Question: I am trying to use jFreechart to generate two figures each of which with 12 graphs (being referred as series in jFreeChart ). However some of the graphs get simply skipped! I know I have synchronization issue here and tried to used the method the user @trashgod provided me <URL> however I failed. I know ! I dont know how to fix it
Each figure should contain 10 graphs which are parallel horizontal straight lines. As you see in the attached image some of the lines are missing. The two figures have to be identical too ( which are not). In practice I will have to generate multiple graphs in several locations of my applications at various times(random time interval between each figure and even graphs of individual figures)
Any help will be very much appreciated
'''
Exception in thread "AWT-EventQueue-0" java.lang.IllegalArgumentException: This dataset already contains a series with the key Plot 11
at org.jfree.data.xy.XYSeriesCollection.addSeries(XYSeriesCollection.java:154)
at swing.FastChart2$MySwingWorker.process(FastChart2.java:192)
at javax.swing.SwingWorker$3.run(SwingWorker.java:414)
at sun.swing.AccumulativeRunnable.run(AccumulativeRunnable.java:112)
at javax.swing.SwingWorker$DoSubmitAccumulativeRunnable.run(SwingWorker.java:832)
at sun.swing.AccumulativeRunnable.run(AccumulativeRunnable.java:112)
at javax.swing.SwingWorker$DoSubmitAccumulativeRunnable.actionPerformed(SwingWorker.java:842)
at javax.swing.Timer.fireActionPerformed(Timer.java:312)
at javax.swing.Timer$DoPostEvent.run(Timer.java:244)
at java.awt.event.InvocationEvent.dispatch(InvocationEvent.java:251)
at java.awt.EventQueue.dispatchEventImpl(EventQueue.java:733)
at java.awt.EventQueue.access$200(EventQueue.java:103)
at java.awt.EventQueue$3.run(EventQueue.java:694)
at java.awt.EventQueue$3.run(EventQueue.java:692)
at java.security.AccessController.doPrivileged(Native Method)
at java.security.ProtectionDomain$1.doIntersectionPrivilege(ProtectionDomain.java:76)
at java.awt.EventQueue.dispatchEvent(EventQueue.java:703)
at java.awt.EventDispatchThread.pumpOneEventForFilters(EventDispatchThread.java:242)
at java.awt.EventDispatchThread.pumpEventsForFilter(EventDispatchThread.java:161)
at java.awt.EventDispatchThread.pumpEventsForHierarchy(EventDispatchThread.java:150)
at java.awt.EventDispatchThread.pumpEvents(EventDispatchThread.java:146)
at java.awt.EventDispatchThread.pumpEvents(EventDispatchThread.java:138)
at java.awt.EventDispatchThread.run(EventDispatchThread.java:91)
'''

'''
package swing;
import java.awt.BorderLayout;
import java.awt.Color;
import java.awt.EventQueue;
import java.awt.Rectangle;
import java.awt.Shape;
import java.awt.geom.Ellipse2D;
import java.beans.PropertyChangeEvent;
import java.beans.PropertyChangeListener;
import java.io.IOException;
import java.util.List;
import javax.swing.JFrame;
import javax.swing.JPanel;
import javax.swing.SwingWorker;
import org.jfree.chart.*;
import org.jfree.chart.axis.NumberAxis;
import org.jfree.chart.plot.PlotOrientation;
import org.jfree.chart.plot.XYPlot;
import org.jfree.chart.renderer.xy.XYItemRenderer;
import org.jfree.data.xy.XYSeries;
import org.jfree.data.xy.XYSeriesCollection;
import org.jfree.util.ShapeUtilities;
public class FastChart2 extends JFrame {
private XYSeries [] xySeries ;
private XYPlot xyPlot;
private XYSeriesCollection xySeriesCollection;
private String title;
private static int instanceNum=0;
private int figNum=0;
private ChartPanel chartPanel;
public FastChart2(String s) {
super(s);
figNum = instanceNum;
instanceNum++;
init(s);
}
private void init(String s){
title = s;
xySeries = new XYSeries[12];
for (int i = 0; i < xySeries.length; i++) {
xySeries[i] = new XYSeries("Plot "+i);
}
xySeriesCollection = new XYSeriesCollection();
JFreeChart chart = ChartFactory.createScatterPlot(
title, "X", "Y", xySeriesCollection,
PlotOrientation.VERTICAL, true, true, false);
xyPlot = chart.getXYPlot();
xyPlot.setDomainCrosshairVisible(true);
xyPlot.setRangeCrosshairVisible(true);
chartPanel = createChartPanel(chart);
add(chartPanel, BorderLayout.CENTER);
JPanel control = new JPanel();
add(control, BorderLayout.SOUTH);
setDefaultCloseOperation(DISPOSE_ON_CLOSE);
pack();
setLocationRelativeTo(null);
setVisible(true);
}
private ChartPanel createChartPanel(JFreeChart chart) {
XYItemRenderer renderer = xyPlot.getRenderer();
renderer.setSeriesPaint(0, Color.magenta);
renderer.setSeriesPaint(1, Color.green);
renderer.setSeriesPaint(2, Color.blue);
renderer.setSeriesPaint(4, Color.black);
renderer.setSeriesPaint(3, Color.yellow);
Shape cross = ShapeUtilities.createDiagonalCross(3, 0);
Shape plus = ShapeUtilities.createRegularCross(4,0);
for (int i = 0; i <=3; i++) {
renderer.setSeriesShape(0+i, new Rectangle(-1, -1, 2, 2));
renderer.setSeriesShape(4+i, new Ellipse2D.Float(-2F, -2F, 5F, 5F));
renderer.setSeriesShape(8+i, cross);
}
NumberAxis domain = (NumberAxis) xyPlot.getDomainAxis();
domain.setRange(0,1000);
NumberAxis range = (NumberAxis) xyPlot.getRangeAxis();
range.setRange(0,1200);
return new ChartPanel(chart);
}
public void multiPlot(){
Thread thread = null;
thread = new Thread (){
public void run() {
final double [] x = new double[1000];
final double [] y = new double[1000];
try{
for (int k = 0; k < 12; k++) {
for (int i = 0; i < y.length; i++) {
x[i] = i;
y[i] = k*100;
}
try {
Thread.sleep(100);
} catch (InterruptedException e) {
}
plot2d(k % 12, x, y," Fig:"+figNum+" Seri:"+k);
}
} catch (Exception e){
System.out.println();
}
}
};
thread.start();
}
public synchronized void plot2d( final int iSeriesN, final double [] dX, final double [] dY, final String sT){
if (dY.length != dX.length){
throw new IllegalArgumentException("Error! inputs x and y have to be of same size.");
}
MySwingWorker mySwingWorker = new MySwingWorker( iSeriesN, dX, dY, sT);
mySwingWorker
.addPropertyChangeListener(new PropertyChangeListener() {
public void propertyChange(PropertyChangeEvent pcEvt) {
if (pcEvt.getNewValue() == SwingWorker.StateValue.DONE) {
System.out.println("done");
}
if ("progress".equals(pcEvt.getPropertyName())) {
System.out.println("progress");
}
}
});
mySwingWorker.execute();
}
private class MySwingWorker extends SwingWorker<Void, Double> {
private double [] dX ;
private double [] dY ;
private String title;
private int iSeriesN;
private MySwingWorker(int iSeriesN, double [] ix, double[] iy, String st){
dX = ix.clone();
dY = iy.clone();
title= st;
this.iSeriesN = iSeriesN;
xySeriesCollection.removeAllSeries();
System.out.println("xySeriesCollection.removeAllSeries();");
}
@Override
public Void doInBackground() throws IOException {
// chartPanel.getChart().removeChangeListener((ChartChangeListener) chartPanel);
xySeries[iSeriesN].clear();
for (int i = 0; i < dX.length; i++) {
xySeries[iSeriesN].add(dX[i], dY[i]);
}
for (int i = 0; i < xySeries.length; i++) {
setProgress(i * (100 / xySeries.length));
publish(Double.valueOf(i));
try {
Thread.sleep(10);
} catch (InterruptedException e) {
} // simulate latency
}
return null;
}
@Override
protected void process(List<Double> chunks) {
for (double d : chunks) {
xySeriesCollection.addSeries(xySeries[(int) d]);
}
}
@Override
protected void done() {
try {
// chartPanel.getChart().addChangeListener((ChartChangeListener) chartPanel);
xySeries[iSeriesN].setKey(title);
} catch (Exception ignore) {
}
}
}
public XYSeries addXY(final int iSeriesN, final double [] dX, final double [] dY){
XYSeries series = new XYSeries("Plot ");
for (int i = 0; i < dX.length; i++) {
series.add(dX[i], dY[i]);
}
return series;
}
public static void main(String args[]) {
EventQueue.invokeLater(new Runnable() {
@Override
public void run() {
FastChart2 [] demo = new FastChart2[2];
for (int i = 0; i < demo.length; i++) {
demo[i] = new FastChart2("Figure "+i);
demo[i].multiPlot();
}
}
});
}
}
'''
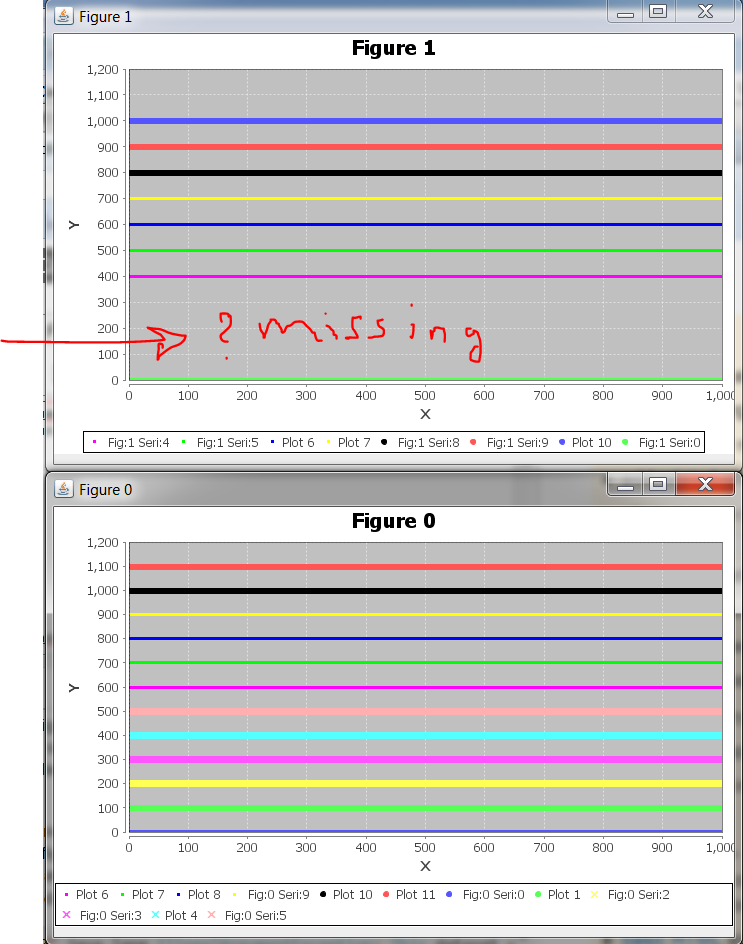
Answer: > I know the way I use swingworker is wrong! I dont know how to fix it
Before start I have some tips:
- Get rid of the arrays: you have several of them and you'll see they
only mess the things up because you'll need indexes and loops
everywhere to work with them and it's too easy make a mistake. I'd
especially remove this one:'private XYSeries <URL>, 'XYSeriesCollection' is the chart's model so the key is working with it.
Having said this, about your 'SwingWorker' implementation, it should look like this:
'''
SwingWorker<Void, XYSeries> worker = new SwingWorker<Void, XYSeries>() {
@Override
protected Void doInBackground() throws Exception {
/*
* This part is extracted from your multiPlot() method
* I've just reduced the scale factor and get rid of double arrays
*/
int numberOfElements = 100; // this is the number of elementes in X axis
for(int y = 0; y < 12; y++) { // we want 12 series
XYSeries series = new XYSeries("Plot " + y);
for (int x = 0; x < numberOfElements; x++) {
series.add(x, y*10); //add x,y point
}
publish(series);
Thread.sleep(100);// just for animation purpose
}
return null;
}
@Override
protected void process(List<XYSeries> chunks) {
for(XYSeries series : chunks){
/*
* Add the series to the "model" here.
* It will notify the "view" data has been changed and this last one will be updated
* It's important make this call here to ensure the "view" is updated in the EDT.
*/
xySeriesCollection.addSeries(series);
}
}
};
'''
## Working example
Here is a complete working example based on your work that you can take as start point. Hope it be helpful :)
'''
import java.awt.BorderLayout;
import java.awt.Color;
import java.awt.FlowLayout;
import java.awt.Rectangle;
import java.awt.Shape;
import java.awt.event.ActionEvent;
import java.awt.event.ActionListener;
import java.awt.geom.Ellipse2D;
import java.util.List;
import javax.swing.JButton;
import javax.swing.JFrame;
import javax.swing.JPanel;
import javax.swing.SwingUtilities;
import javax.swing.SwingWorker;
import org.jfree.chart.*;
import org.jfree.chart.axis.NumberAxis;
import org.jfree.chart.plot.PlotOrientation;
import org.jfree.chart.plot.XYPlot;
import org.jfree.chart.renderer.xy.XYItemRenderer;
import org.jfree.data.xy.XYSeries;
import org.jfree.data.xy.XYSeriesCollection;
import org.jfree.util.ShapeUtilities;
public class FreeChartDemo {
XYSeriesCollection xySeriesCollection;
String title;
public FreeChartDemo(String title){
this.title = title;
}
public void initGUI(){
JButton clearChart = new JButton("Clear chart");
clearChart.addActionListener(new ActionListener() {
@Override
public void actionPerformed(ActionEvent e) {
xySeriesCollection.removeAllSeries();
}
});
JButton fillChart = new JButton("Fill chart") ;
fillChart.addActionListener(new ActionListener() {
@Override
public void actionPerformed(ActionEvent e) {
xySeriesCollection.removeAllSeries();
fillChart();
}
});
JPanel controlPanel = new JPanel(new FlowLayout(FlowLayout.RIGHT));
controlPanel.add(clearChart);
controlPanel.add(fillChart);
JPanel content = new JPanel(new BorderLayout(5, 5));
content.add(getFreeChartPanel(), BorderLayout.CENTER); //add the ChartPanel here
content.add(controlPanel, BorderLayout.SOUTH);
JFrame frame = new JFrame("JFreeChart demo");
frame.setDefaultCloseOperation(JFrame.DISPOSE_ON_CLOSE);
frame.getContentPane().add(content);
frame.pack();
frame.setLocationRelativeTo(null);
frame.setVisible(true);
}
private JPanel getFreeChartPanel(){
xySeriesCollection = new XYSeriesCollection();
JFreeChart chart = ChartFactory.createScatterPlot(title, "X axis", "Y axis", xySeriesCollection,
PlotOrientation.VERTICAL, true, true, false);
XYPlot plot = chart.getXYPlot();
plot.setDomainCrosshairVisible(true);
plot.setRangeCrosshairVisible(true);
XYItemRenderer renderer = plot.getRenderer();
renderer.setSeriesPaint(0, Color.magenta);
renderer.setSeriesPaint(1, Color.green);
renderer.setSeriesPaint(2, Color.blue);
renderer.setSeriesPaint(4, Color.black);
renderer.setSeriesPaint(3, Color.yellow);
Shape cross = ShapeUtilities.createDiagonalCross(3, 0);
for (int i = 0; i <= 3; i++) {
renderer.setSeriesShape(0+i, new Rectangle(-1, -1, 2, 2));
renderer.setSeriesShape(4+i, new Ellipse2D.Float(-2F, -2F, 5F, 5F));
renderer.setSeriesShape(8+i, cross);
}
NumberAxis domain = (NumberAxis) plot.getDomainAxis();
domain.setRange(0,100);
NumberAxis range = (NumberAxis) plot.getRangeAxis();
range.setRange(0,120);
return new ChartPanel(chart);
}
private void fillChart() {
SwingWorker<Void, XYSeries> worker = new SwingWorker<Void, XYSeries>() {
@Override
protected Void doInBackground() throws Exception {
int numberOfElements = 1000;
for(int y = 0; y < 12; y++) {
XYSeries series = new XYSeries("Plot " + y);
for (int x = 0; x < numberOfElements; x++) {
series.add(x, y*10); //add x,y point
}
publish(series);
Thread.sleep(100);// just for animation purpose
}
return null;
}
@Override
protected void process(List<XYSeries> chunks) {
for(XYSeries series : chunks){
xySeriesCollection.addSeries(series);
}
}
};
worker.execute();
}
public static void main(String args[]) {
SwingUtilities.invokeLater(new Runnable() {
@Override
public void run() {
new FreeChartDemo("JFreeChart #1").initGUI();
new FreeChartDemo("JFreeChart #2").initGUI();
}
});
}
}
'''